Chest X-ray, AP view. Patient: 14 years old, sex F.
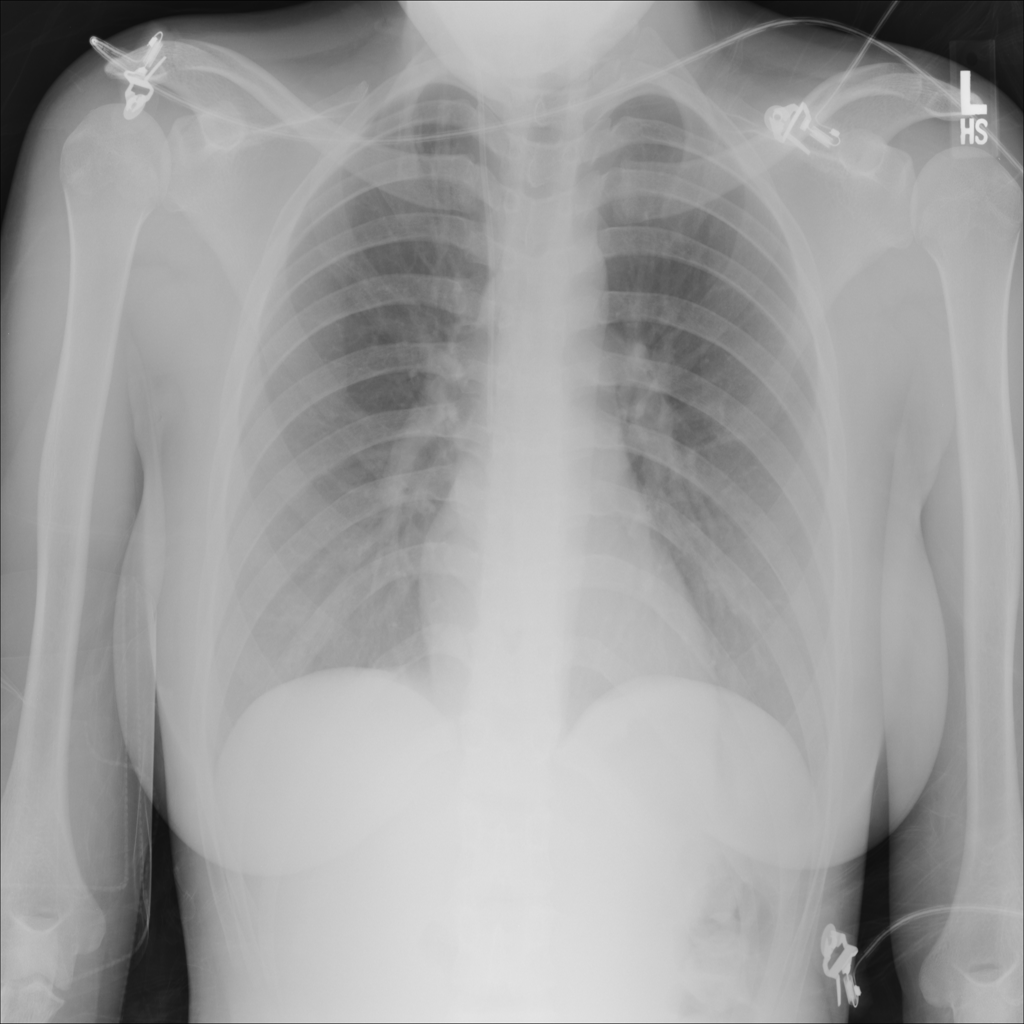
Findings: No Finding